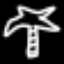
Label: palm tree